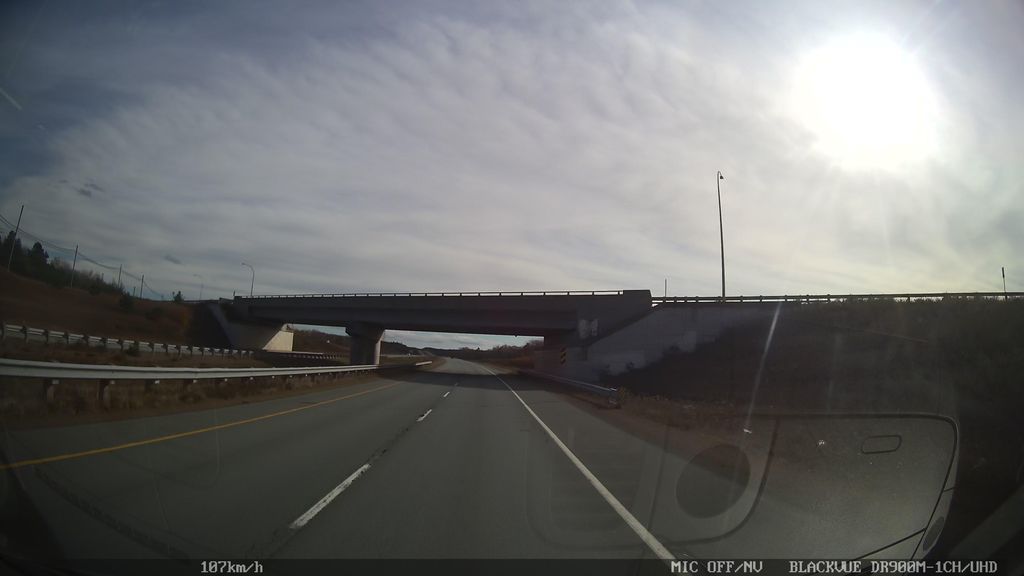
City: halifax